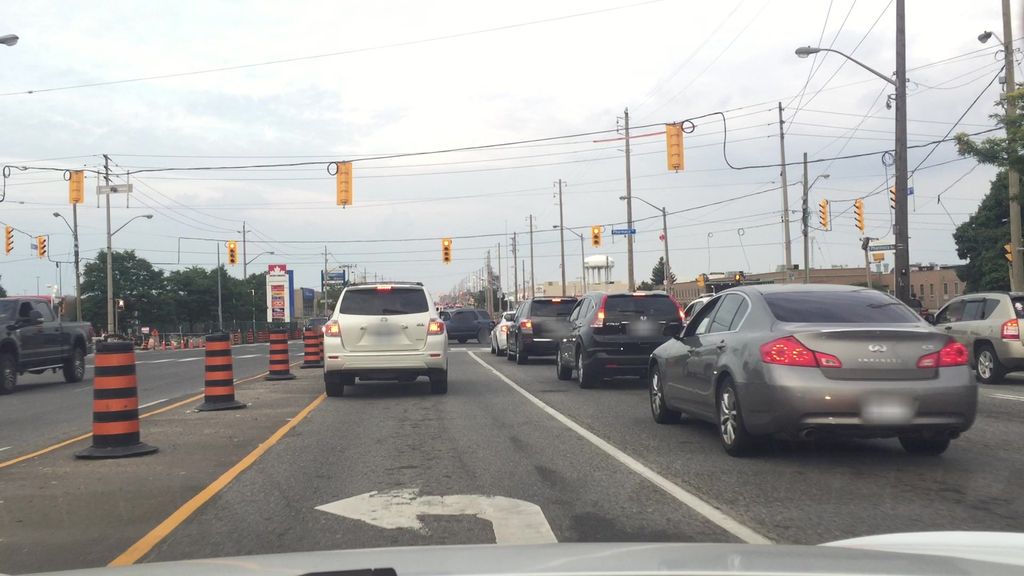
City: toronto